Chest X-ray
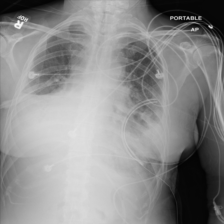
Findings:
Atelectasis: negative
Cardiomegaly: negative
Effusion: negative
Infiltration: positive
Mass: negative
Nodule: negative
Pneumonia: negative
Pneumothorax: negative
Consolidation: negative
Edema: negative
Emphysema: negative
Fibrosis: negative
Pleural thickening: negative
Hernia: negative